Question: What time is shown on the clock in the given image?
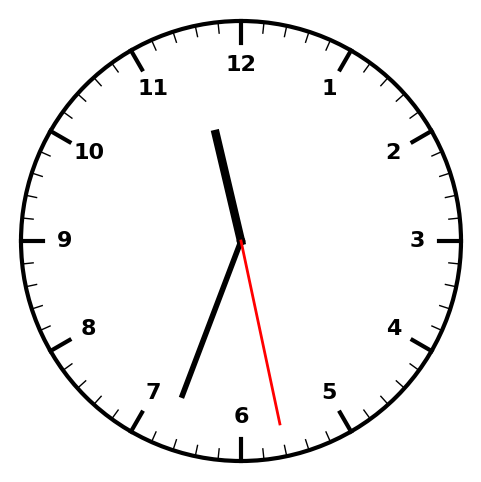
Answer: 11:33:28